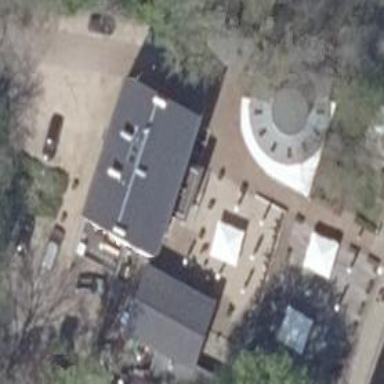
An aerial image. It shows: Guest house for tourism.